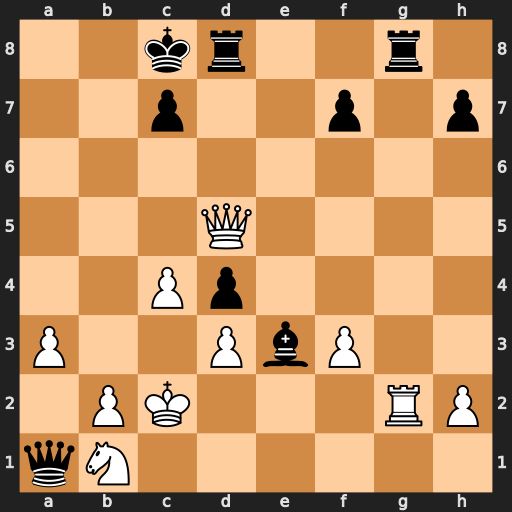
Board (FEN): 2kr2r1/2p2p1p/8/3Q4/2Pp4/P2PbP2/1PK3RP/qN6
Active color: w
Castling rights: -
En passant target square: -
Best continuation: Rxg8 Rxg8 Qa8+ Kd7 Qxg8